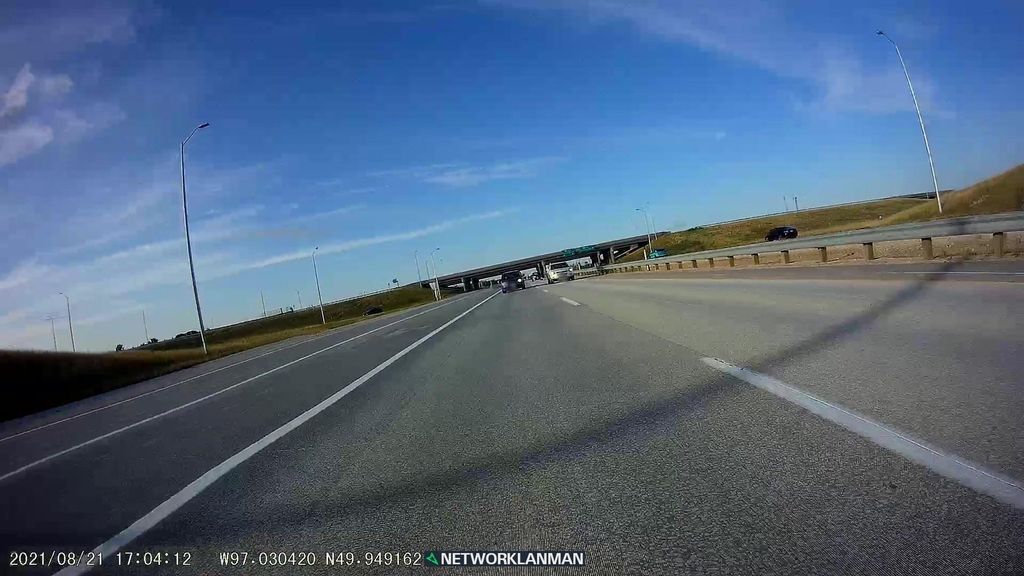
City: winnipeg